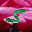
Label: 5